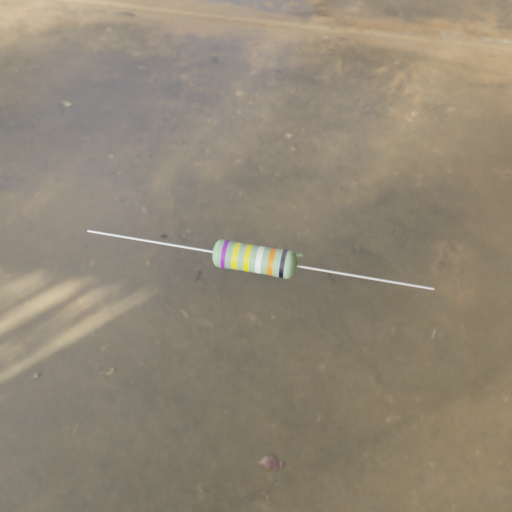
Resistor colour bands (in order): violet, yellow, yellow, white, orange, black